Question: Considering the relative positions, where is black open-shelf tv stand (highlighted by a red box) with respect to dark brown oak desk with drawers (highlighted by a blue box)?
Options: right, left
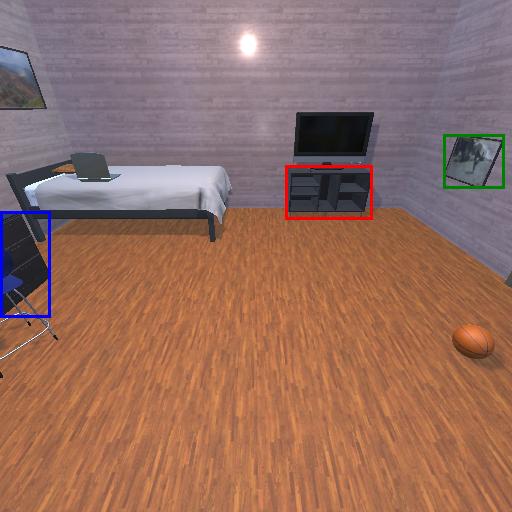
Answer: right